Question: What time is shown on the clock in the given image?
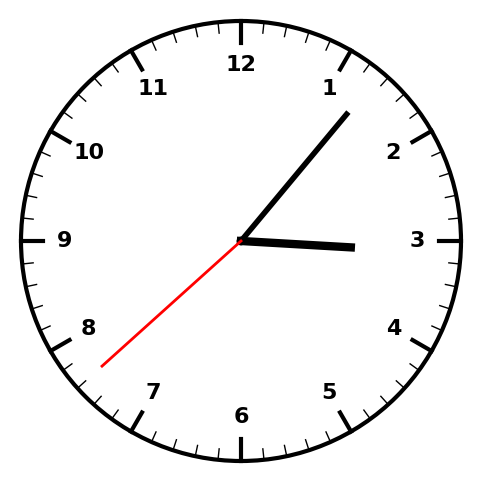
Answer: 03:06:38